Interaction volume radius: 5 \u00c5
Interaction volume height: 10 \u00c5
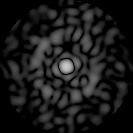
Disorder parameter: 0.7951